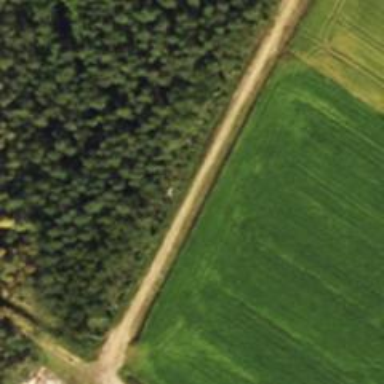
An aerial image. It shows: Track with grade 3 surface.